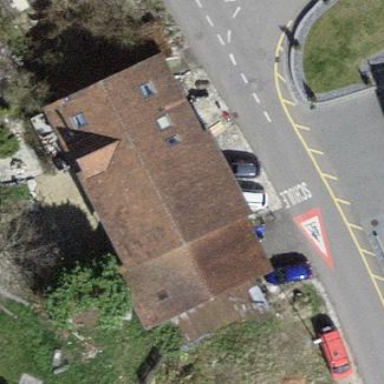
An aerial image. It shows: Building with tile roof.